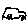
Label: car